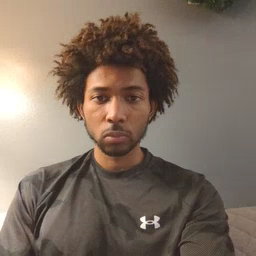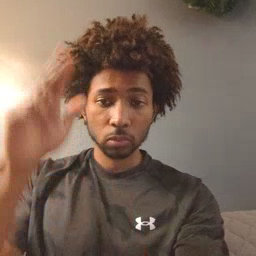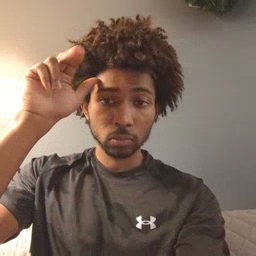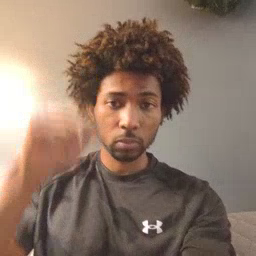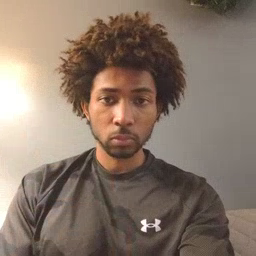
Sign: horse